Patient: sex M, age 55
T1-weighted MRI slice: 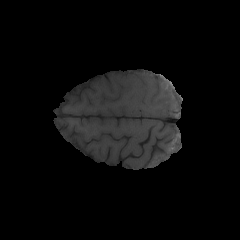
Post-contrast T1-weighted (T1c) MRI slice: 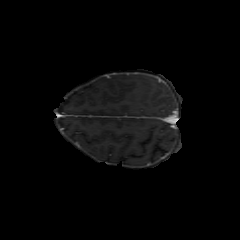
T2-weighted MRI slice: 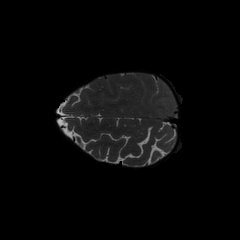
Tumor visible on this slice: no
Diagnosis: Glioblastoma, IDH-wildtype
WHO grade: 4